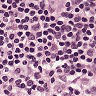
Metastatic tissue present: no